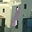
Label: 1